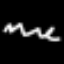
Label: squiggle